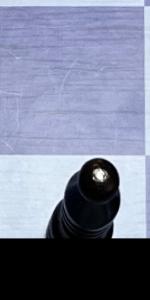
Label: Bishop_Black